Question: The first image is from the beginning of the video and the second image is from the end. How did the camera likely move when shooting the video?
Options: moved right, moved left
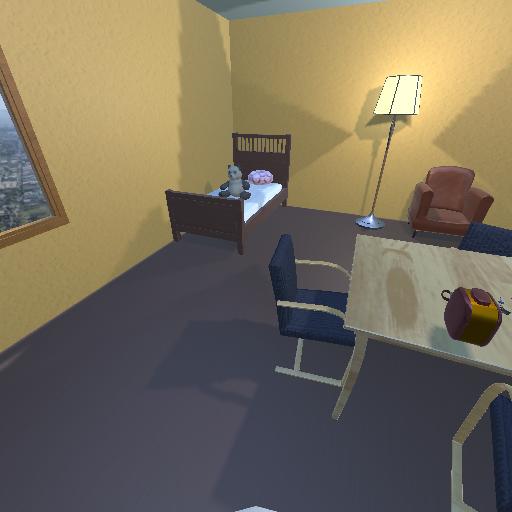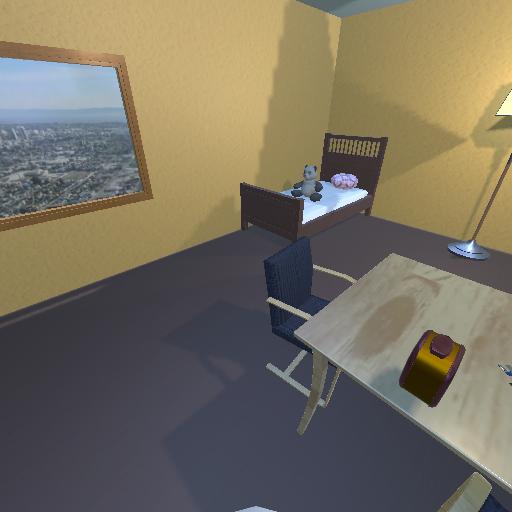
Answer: moved right